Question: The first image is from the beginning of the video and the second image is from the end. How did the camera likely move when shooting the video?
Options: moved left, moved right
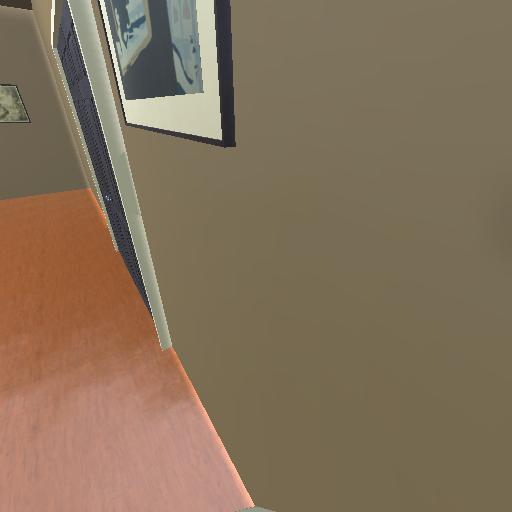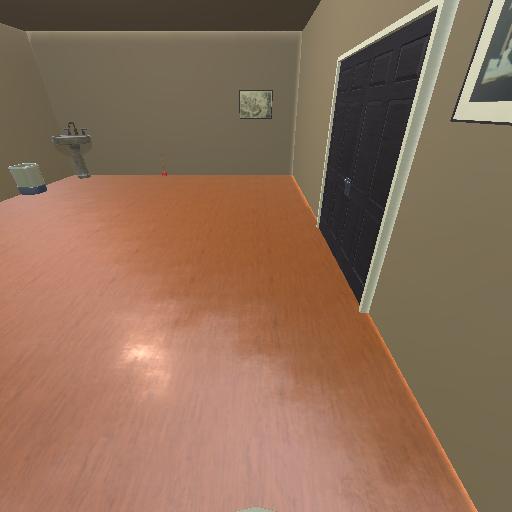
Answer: moved left